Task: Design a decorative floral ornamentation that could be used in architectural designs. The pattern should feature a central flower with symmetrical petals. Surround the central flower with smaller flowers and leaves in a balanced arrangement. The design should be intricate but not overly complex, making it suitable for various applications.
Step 1140:
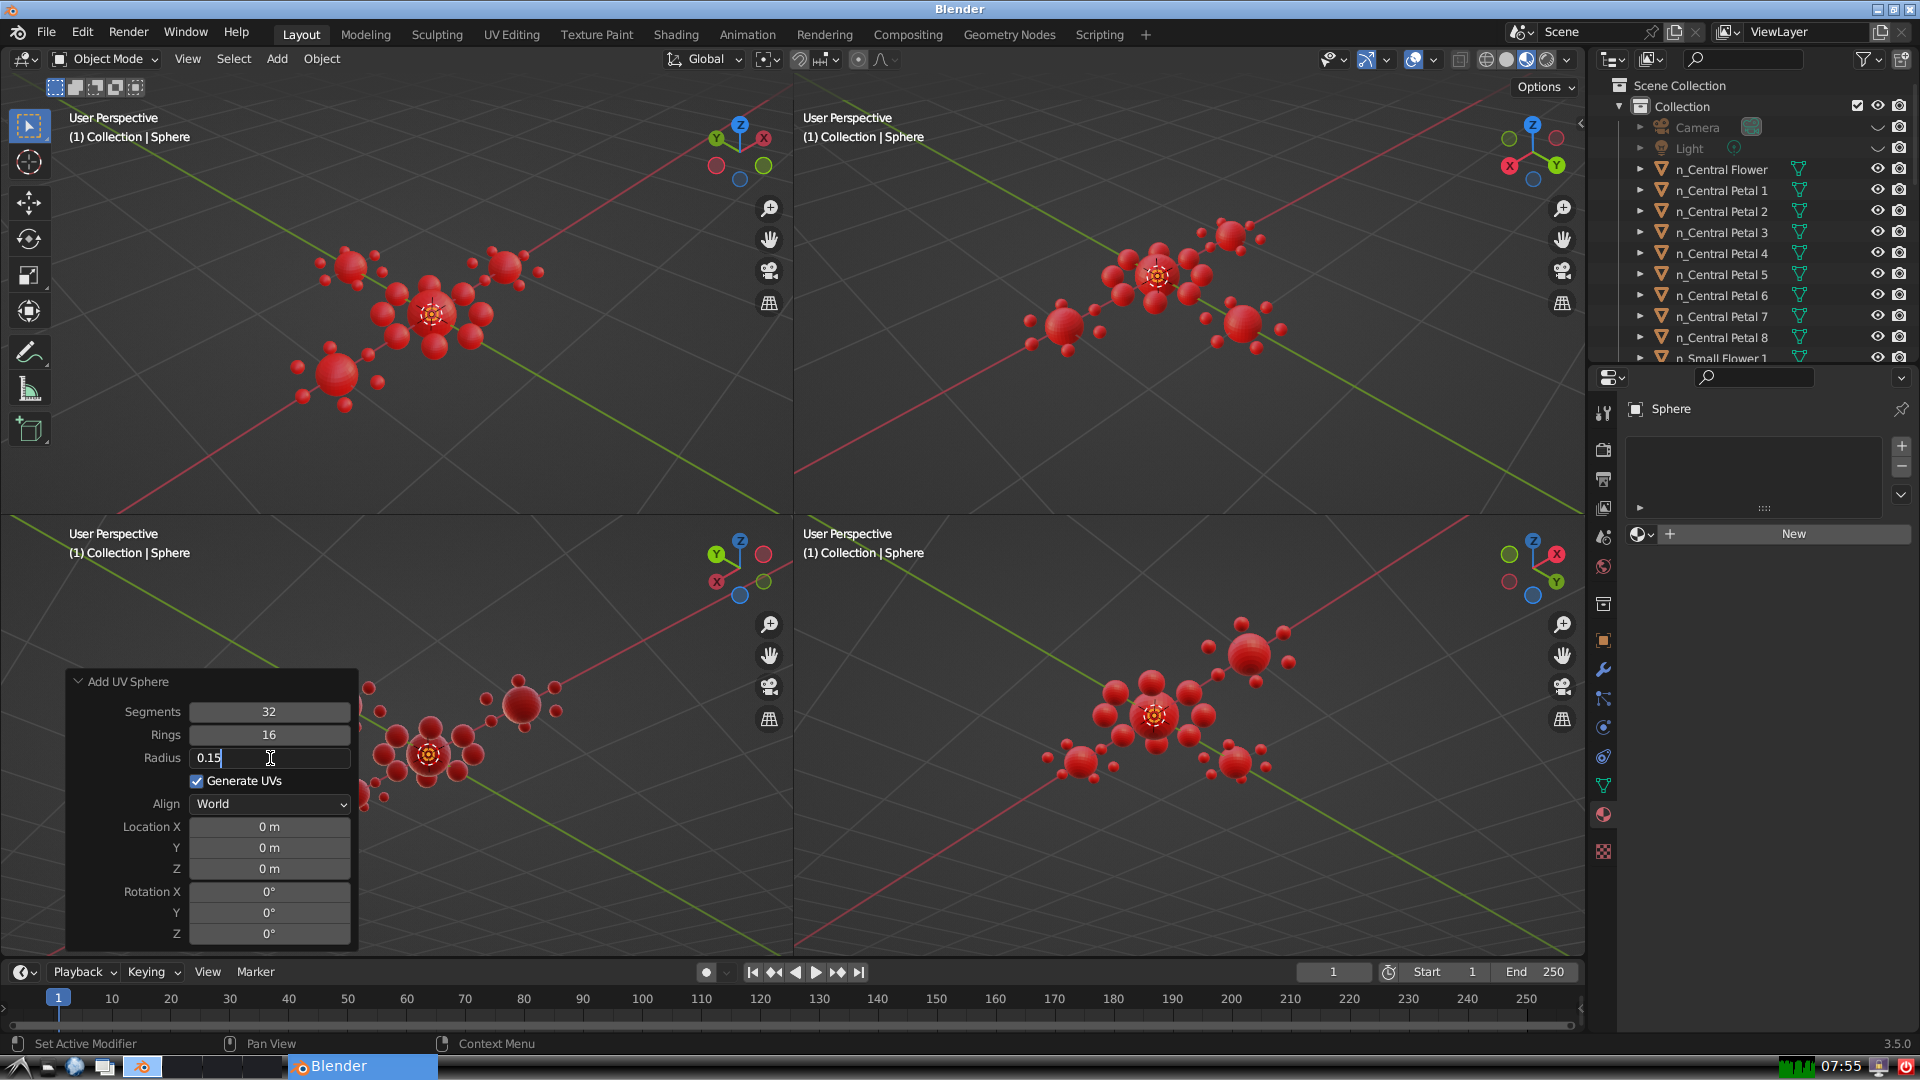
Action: {"key_press": ['Return']}